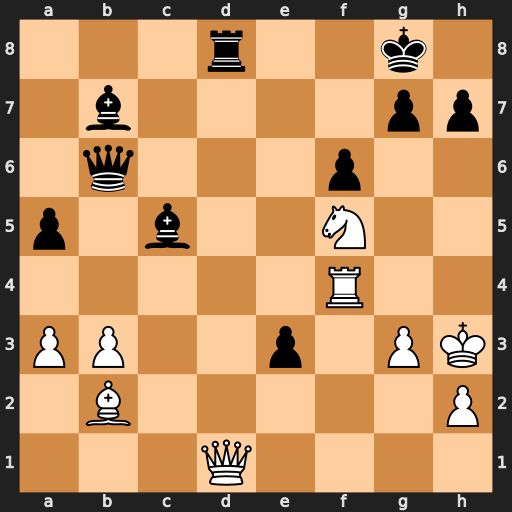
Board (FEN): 3r2k1/1b4pp/1q3p2/p1b2N2/5R2/PP2p1PK/1B5P/3Q4
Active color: w
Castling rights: -
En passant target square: -
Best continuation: Qg4 g6 Nh6+ Kf8 Rxf6+ Qxf6 Bxf6 Bc8 Bxd8